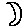
Label: moon